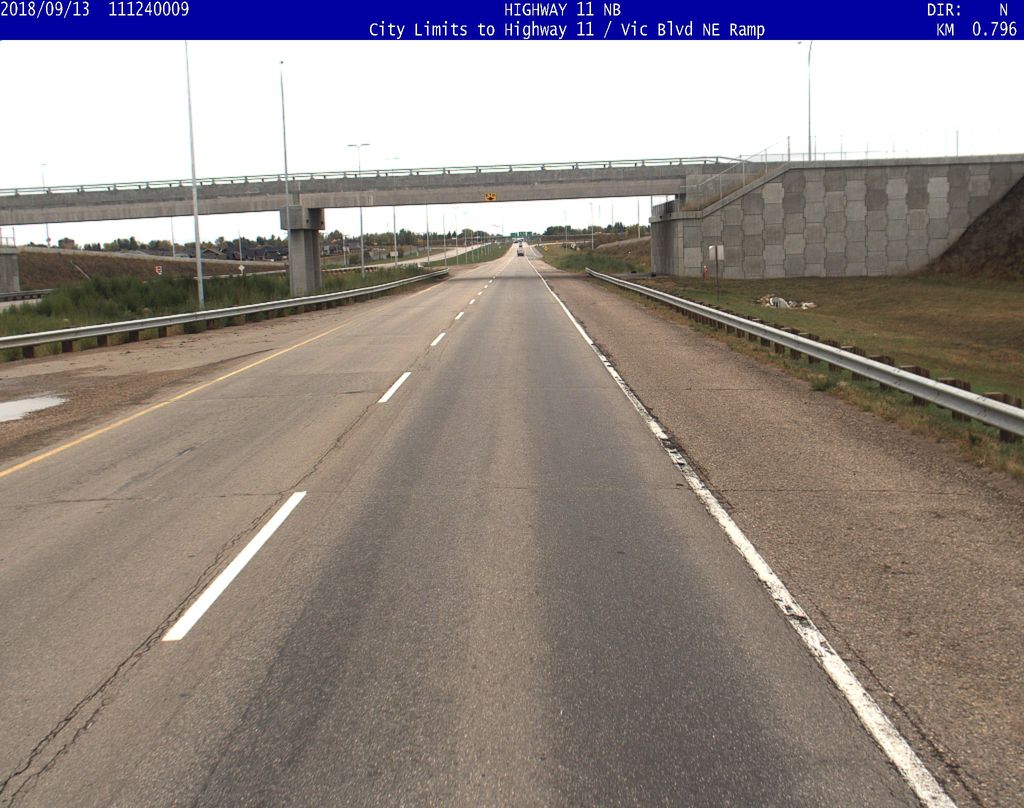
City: saskatoon